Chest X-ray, AP view. Patient: 10 years old, sex F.
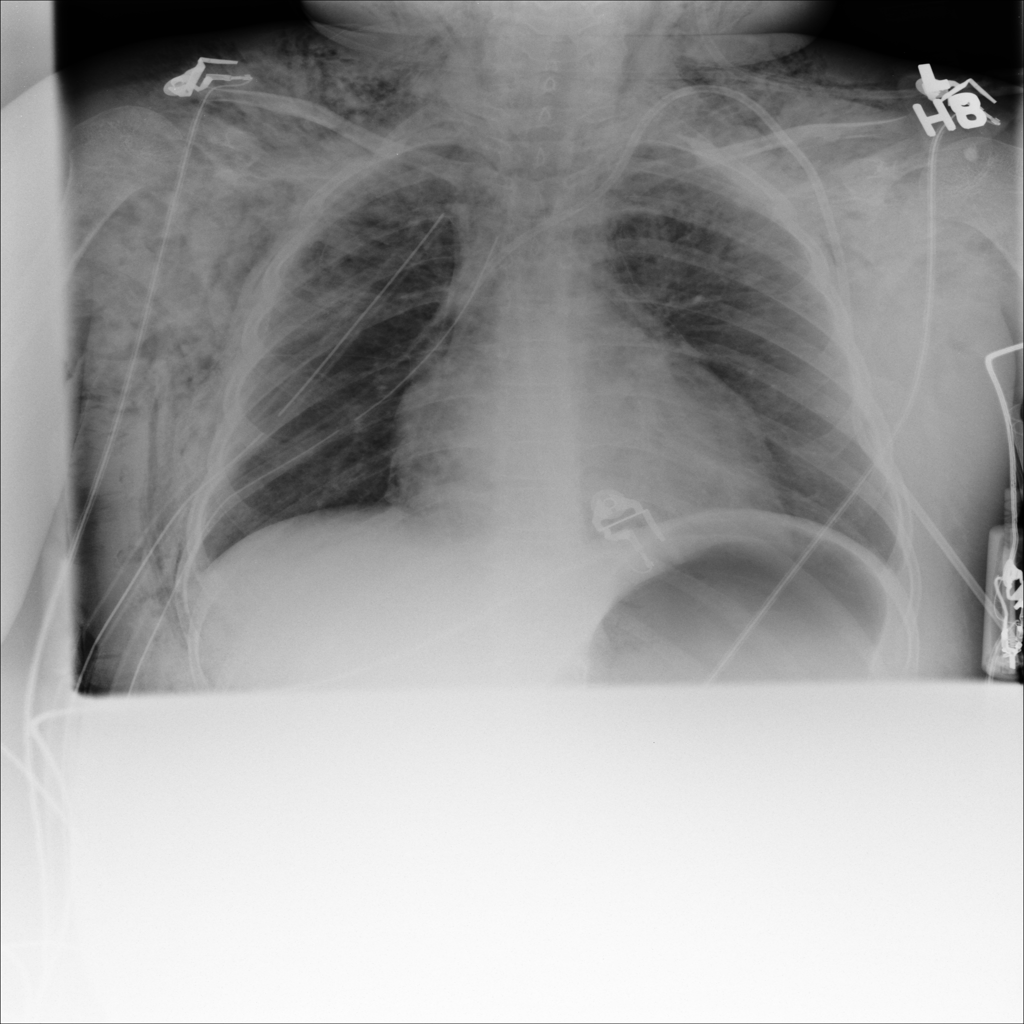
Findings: Emphysema